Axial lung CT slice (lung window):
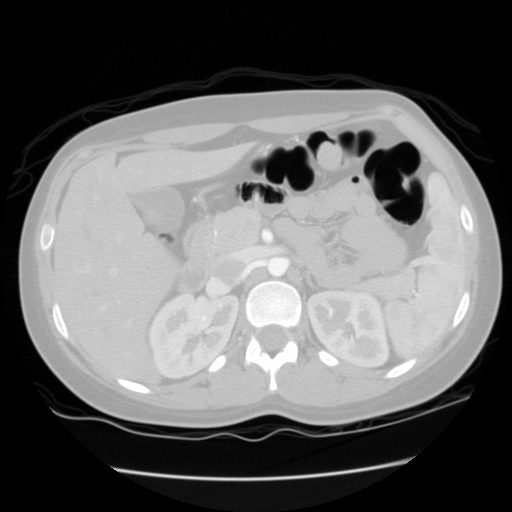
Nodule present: no